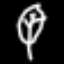
Label: leaf